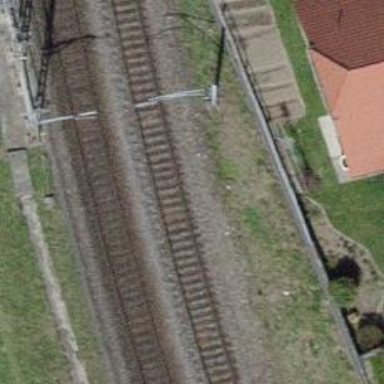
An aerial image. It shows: Single railway track with electrified contact line.